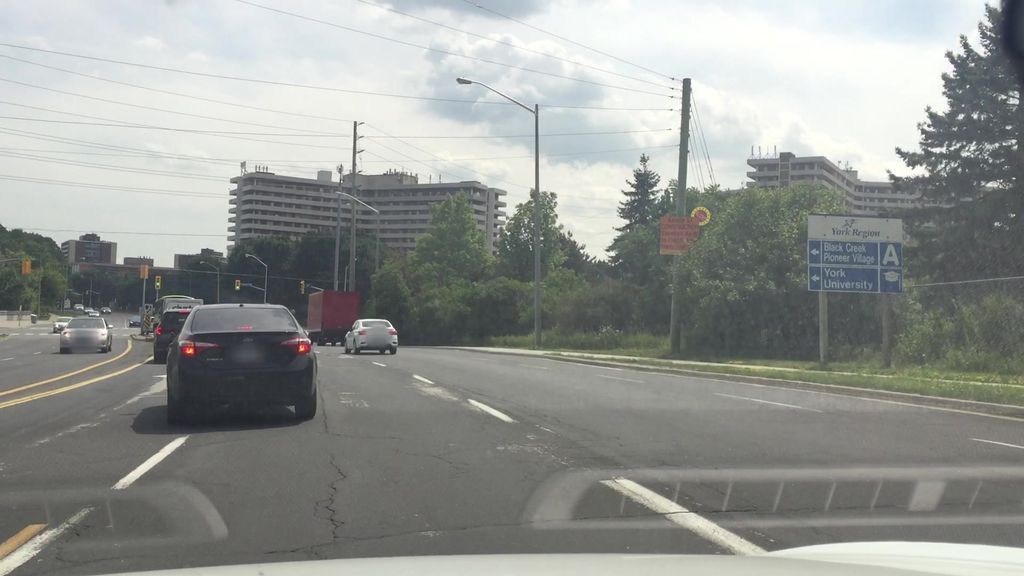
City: toronto